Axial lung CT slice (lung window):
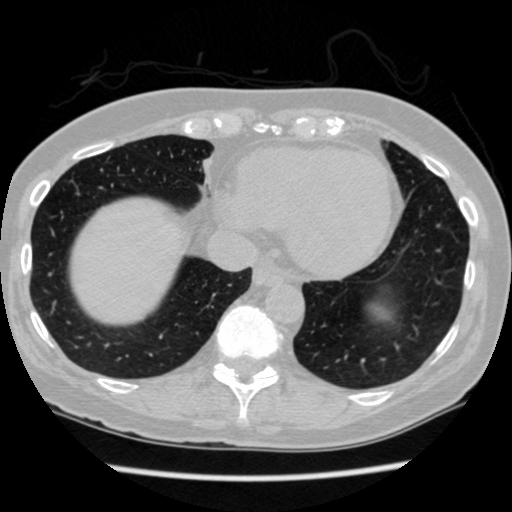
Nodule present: no